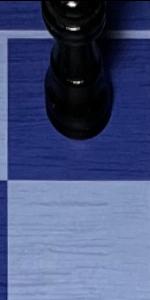
Label: Empty